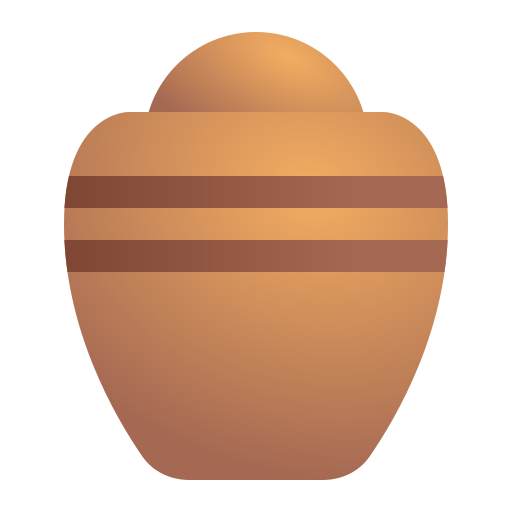
funeral urn color